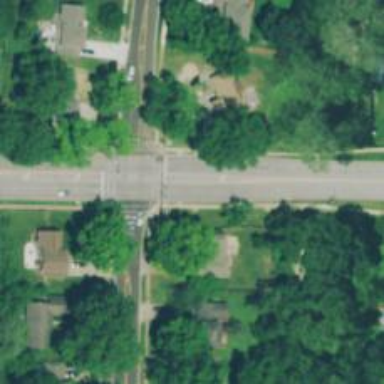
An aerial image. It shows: Road with dash markings.